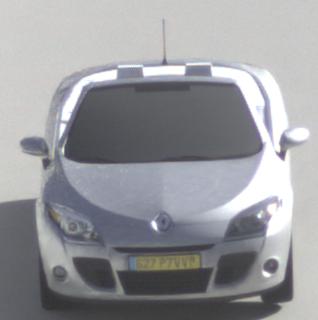
Make: Renault
Model: Mégane Coupé-Cabriolet 1.6 16V 110
Detailed model: Mégane (III) Coupé-Cabriolet
Model produced from: 2010/06
Model produced until: 2013/03
Doors: 2
Color: white
Road condition: dry road
Daytime: morning or afternoon
Contrast: high contrast